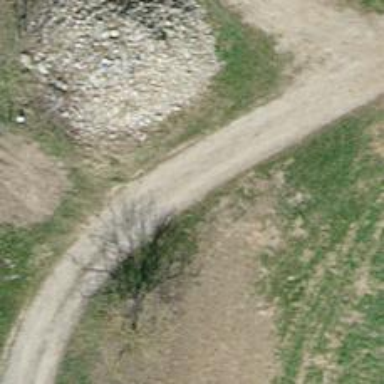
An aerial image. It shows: Pebblestone track with grade2 tracktype.